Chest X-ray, AP view. Patient: 40 years old, sex F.
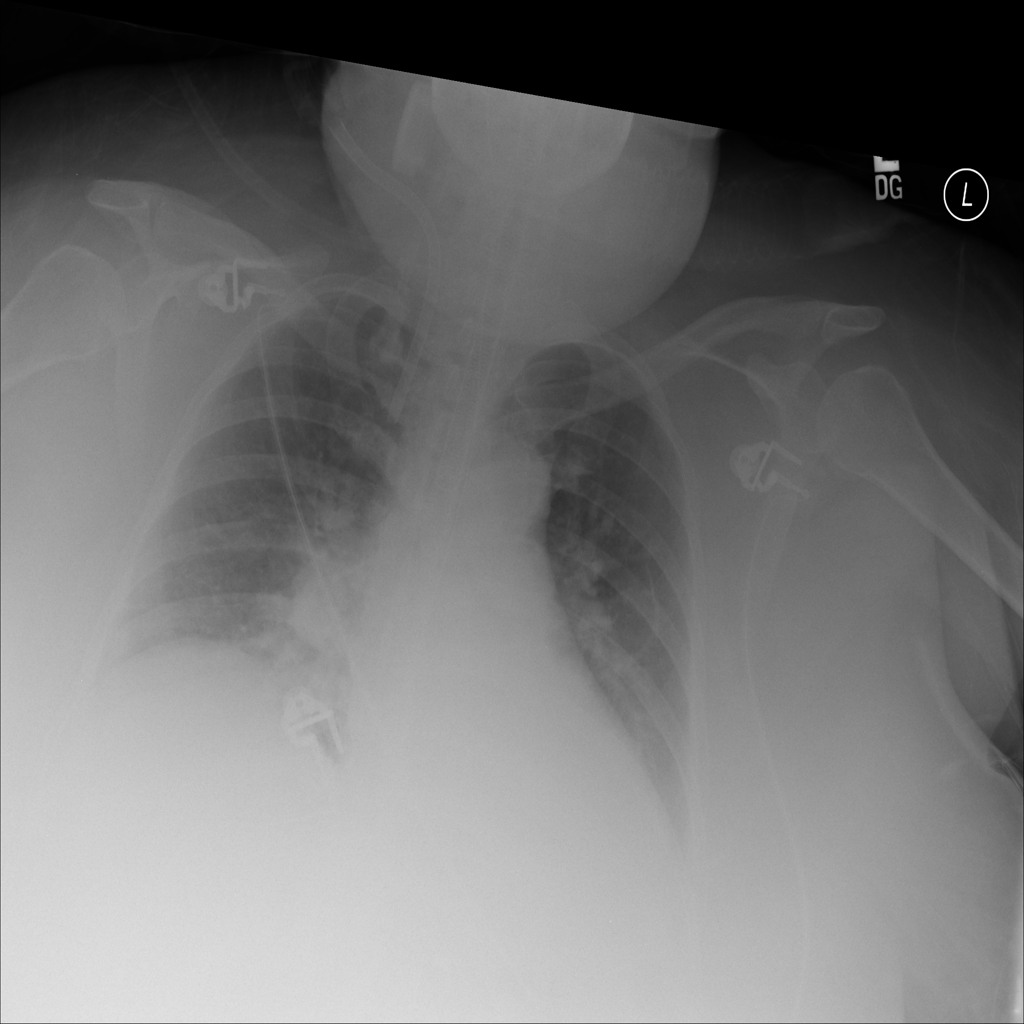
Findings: No Finding